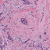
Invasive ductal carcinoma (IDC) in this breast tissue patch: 1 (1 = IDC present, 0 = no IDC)